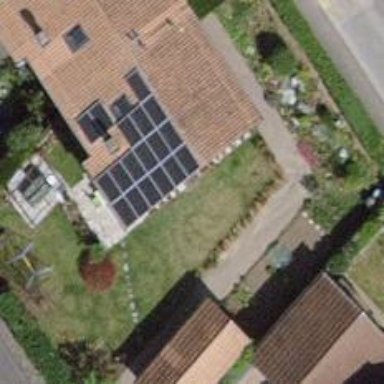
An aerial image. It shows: Garden surrounded by fence.